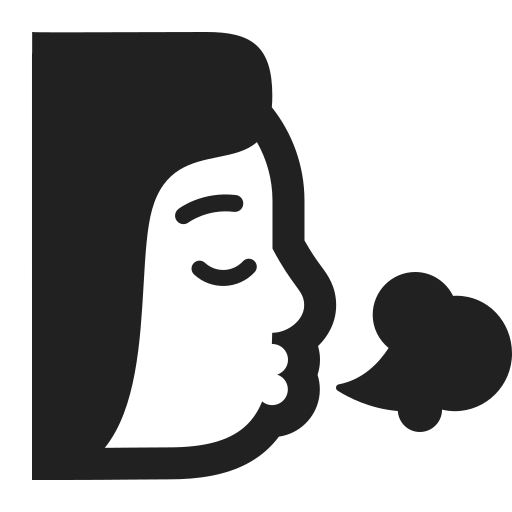
wind face high contrast